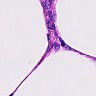
Metastatic tissue present: no